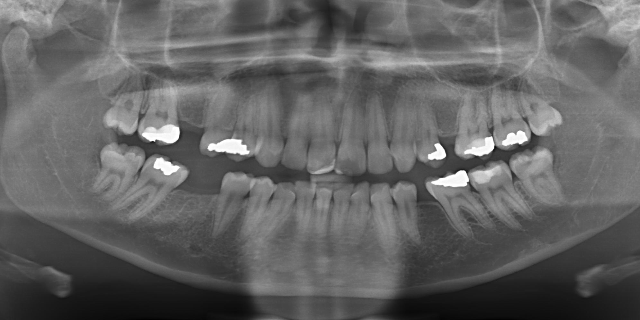
adult